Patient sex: F
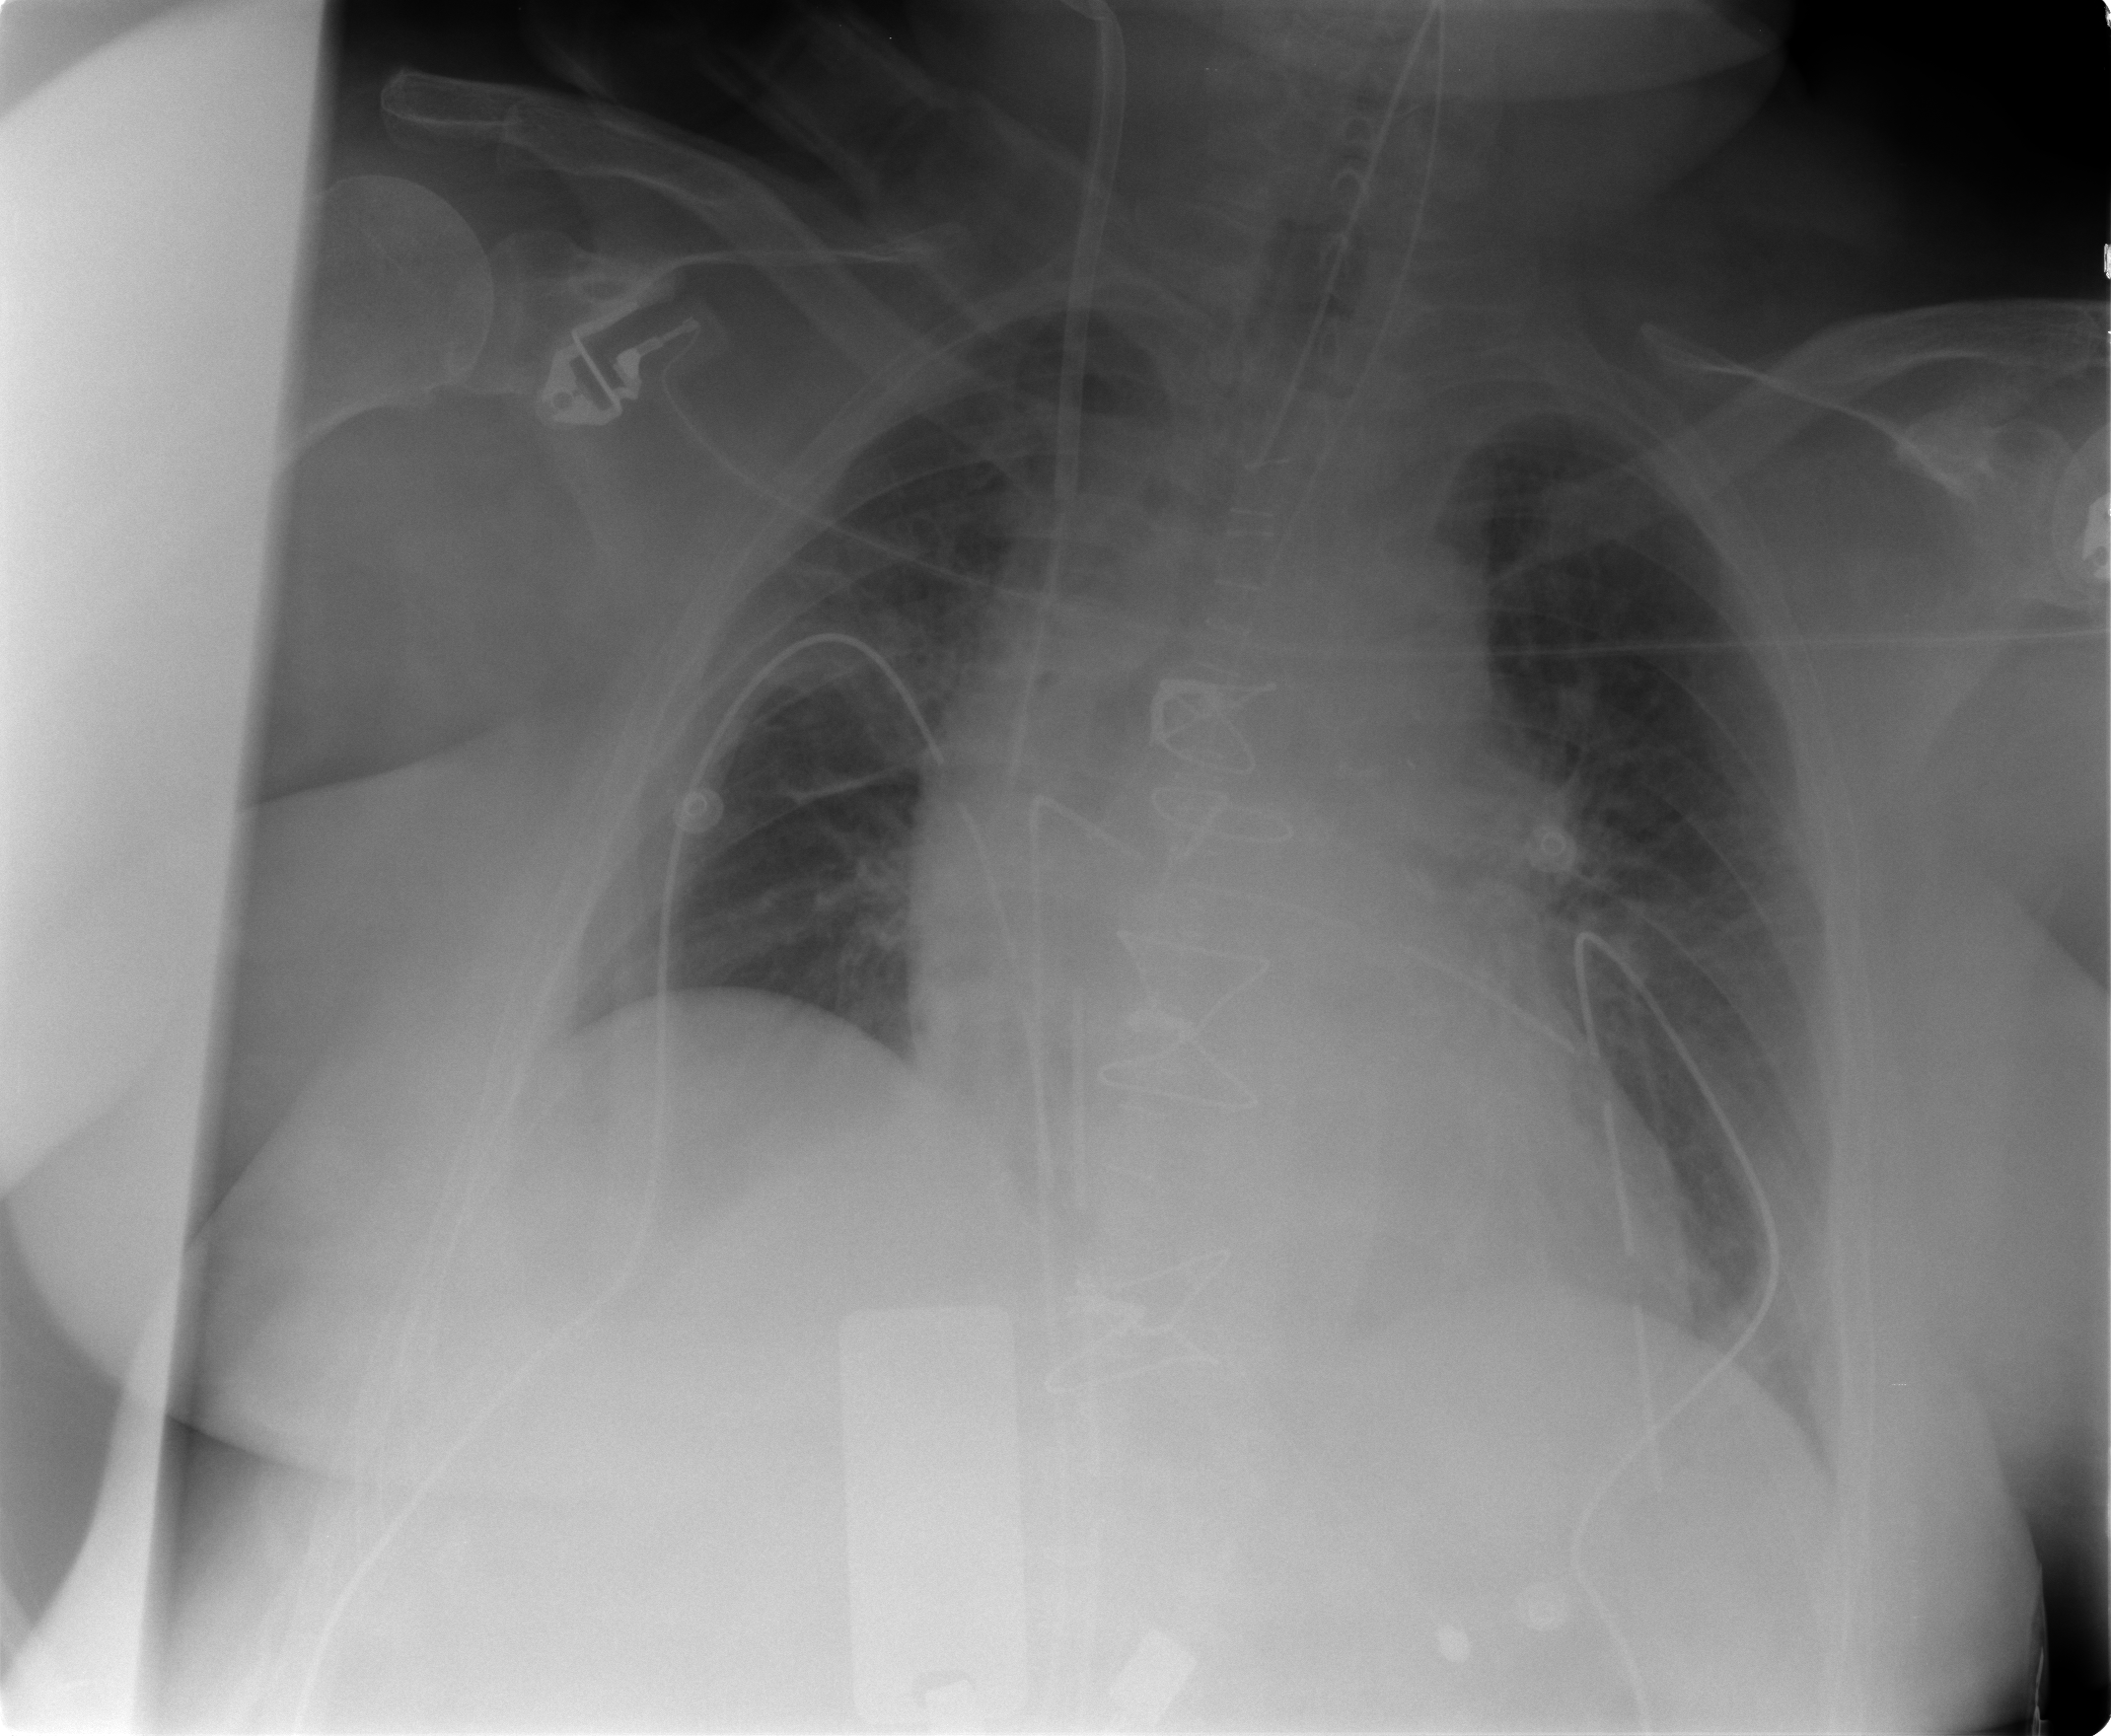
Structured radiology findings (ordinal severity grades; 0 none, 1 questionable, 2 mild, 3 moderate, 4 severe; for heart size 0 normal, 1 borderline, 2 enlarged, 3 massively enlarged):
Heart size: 1
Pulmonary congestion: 2
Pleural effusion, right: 0
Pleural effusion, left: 0
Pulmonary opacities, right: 0
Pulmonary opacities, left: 0
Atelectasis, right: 2
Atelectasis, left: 2